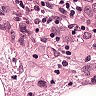
Metastatic tissue present: yes